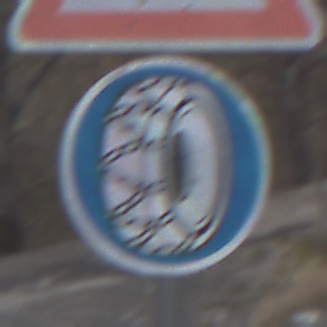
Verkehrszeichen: SchneekettenVorgeschrieben
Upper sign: SchneeOderEisglaette
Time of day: MorningAfternoon
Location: Outdoor (Suburban)
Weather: Overcast
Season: NotSpecified
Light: Natural